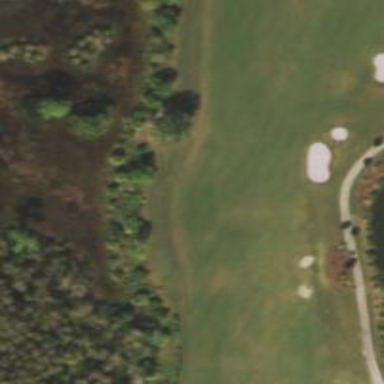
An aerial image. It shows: Scenic golf fairway.